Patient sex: M
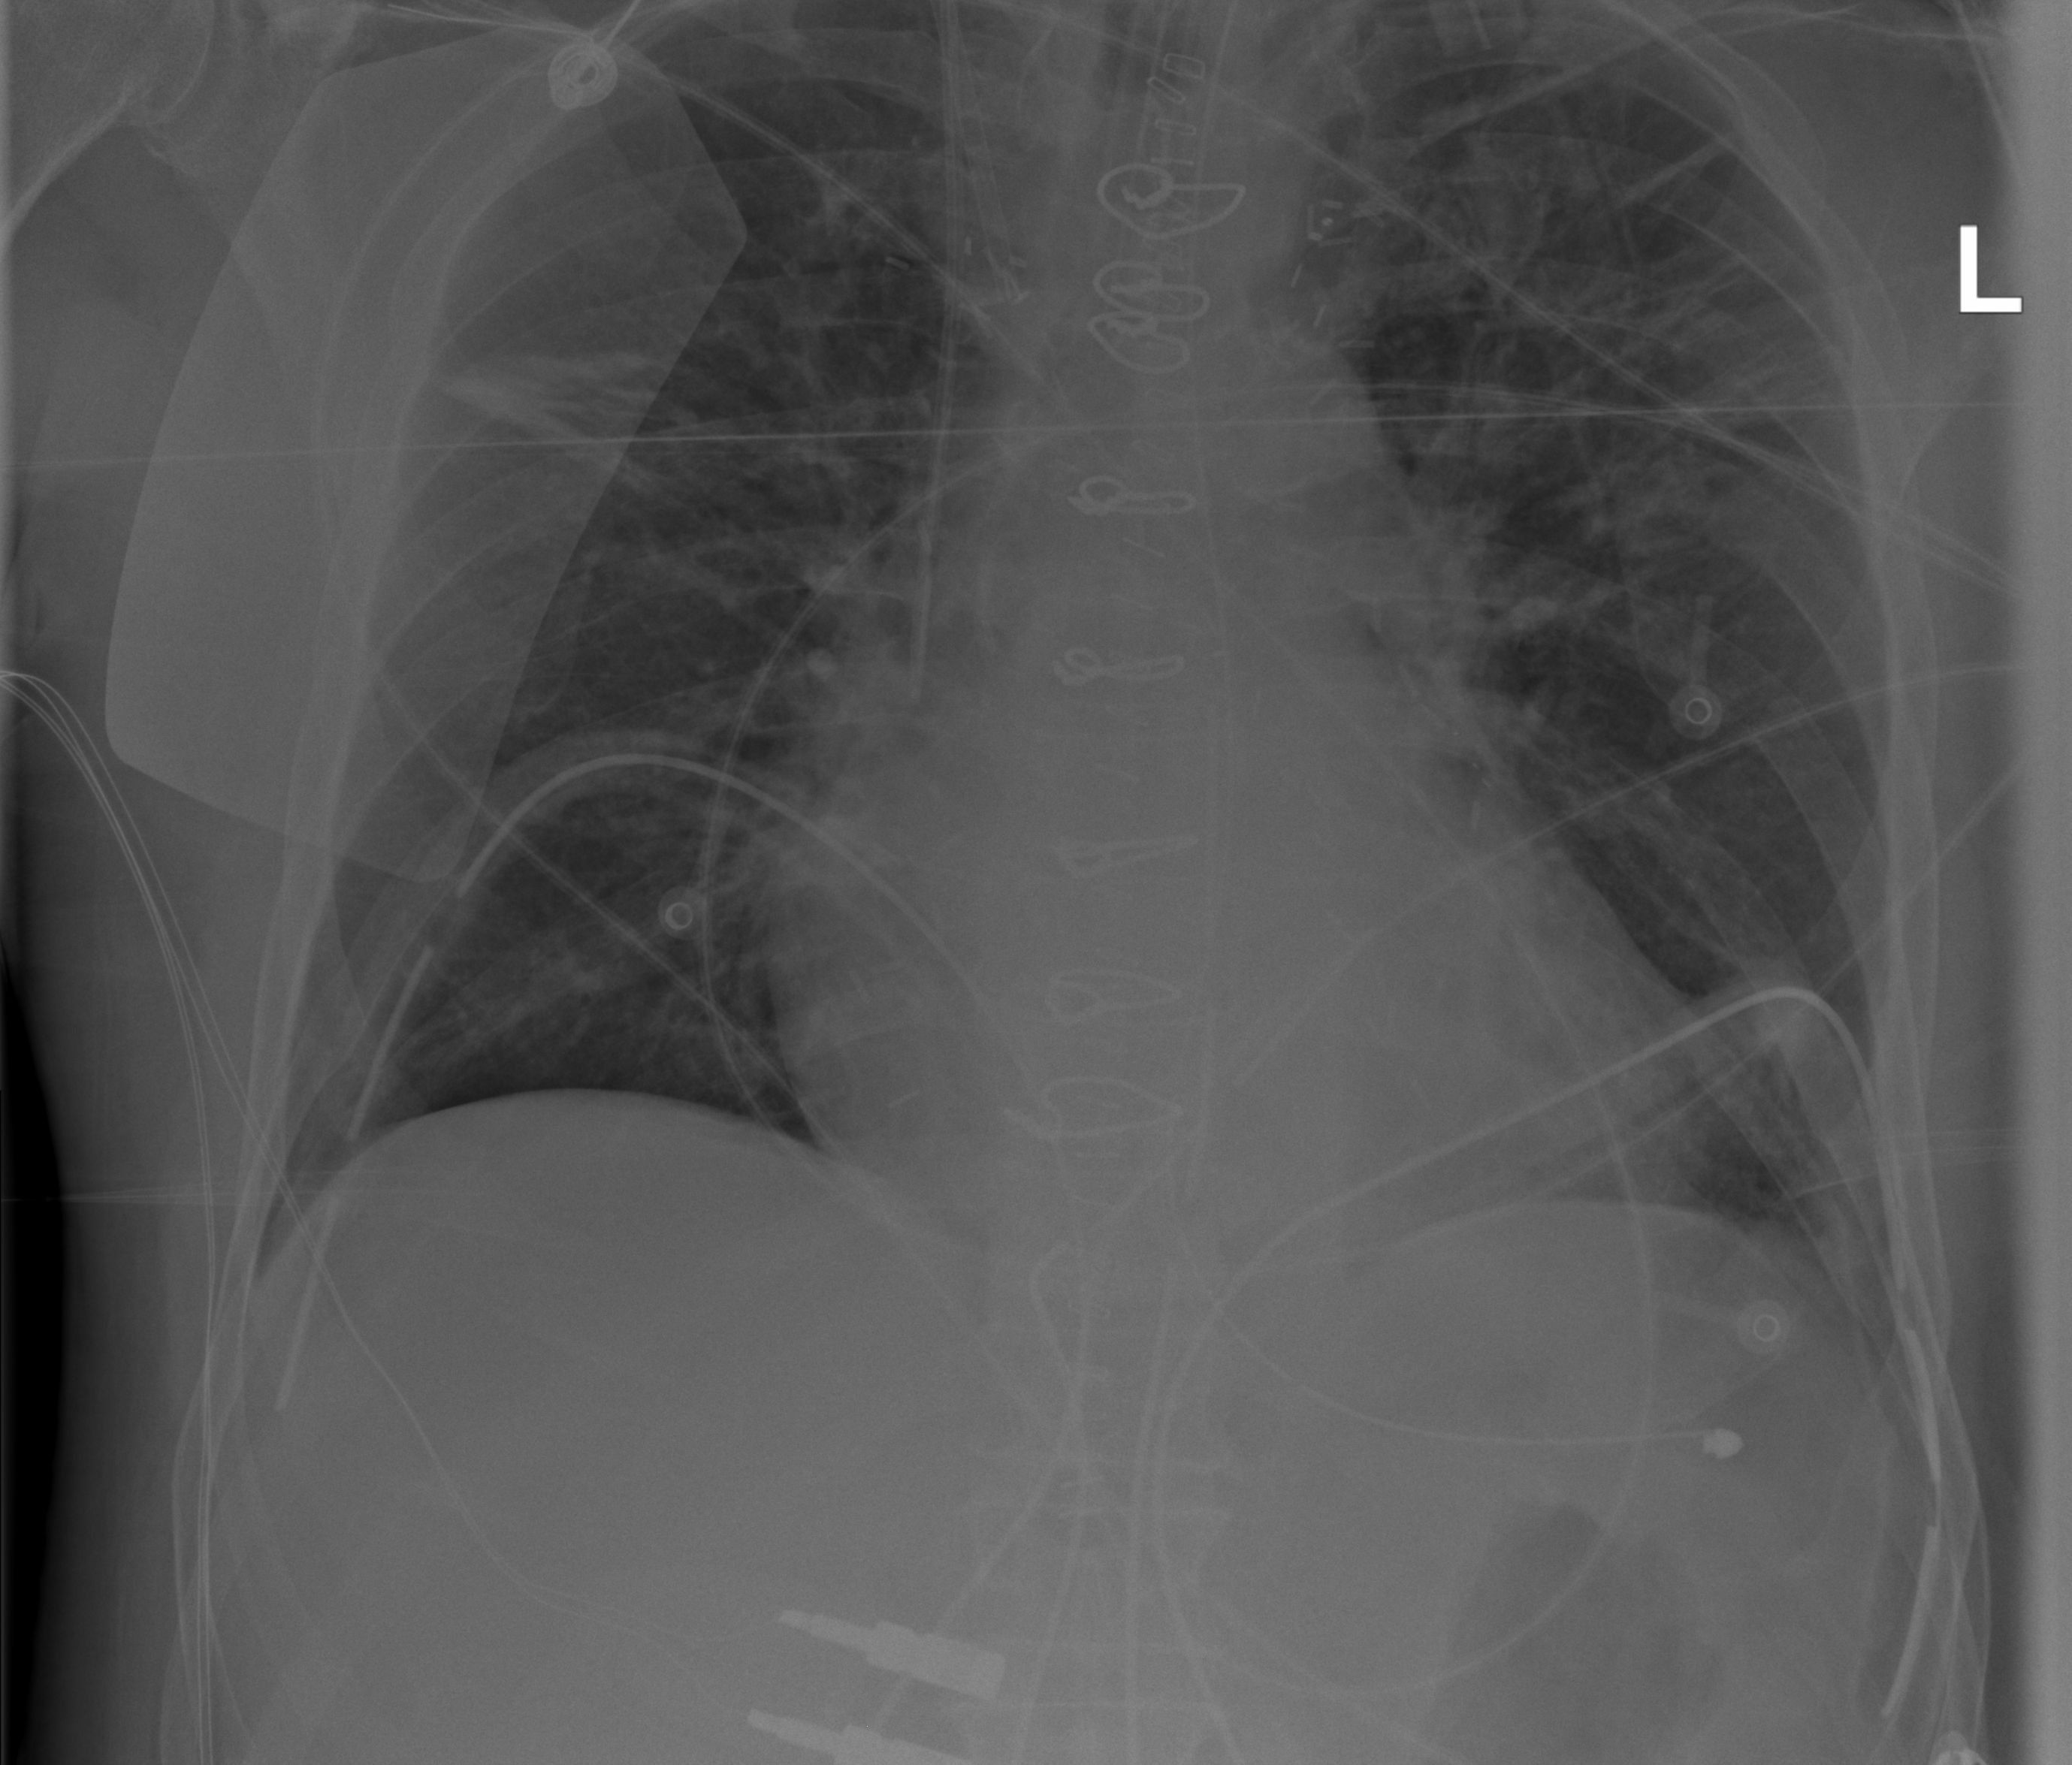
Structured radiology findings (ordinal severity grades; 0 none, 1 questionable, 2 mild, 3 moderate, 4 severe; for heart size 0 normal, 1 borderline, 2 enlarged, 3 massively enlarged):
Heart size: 2
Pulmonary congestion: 0
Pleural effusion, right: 0
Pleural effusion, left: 0
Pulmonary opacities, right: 0
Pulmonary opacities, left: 0
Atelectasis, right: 2
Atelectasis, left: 2